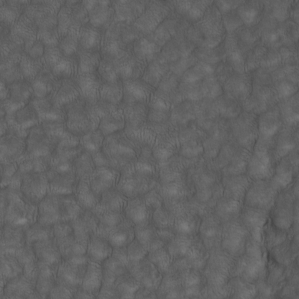
Label: non_frost